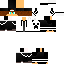
A female skeleton skin with dark skin, wearing brown helmet dressed in a black robe top and brown pants, featuring a closed mouth.